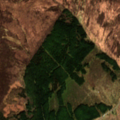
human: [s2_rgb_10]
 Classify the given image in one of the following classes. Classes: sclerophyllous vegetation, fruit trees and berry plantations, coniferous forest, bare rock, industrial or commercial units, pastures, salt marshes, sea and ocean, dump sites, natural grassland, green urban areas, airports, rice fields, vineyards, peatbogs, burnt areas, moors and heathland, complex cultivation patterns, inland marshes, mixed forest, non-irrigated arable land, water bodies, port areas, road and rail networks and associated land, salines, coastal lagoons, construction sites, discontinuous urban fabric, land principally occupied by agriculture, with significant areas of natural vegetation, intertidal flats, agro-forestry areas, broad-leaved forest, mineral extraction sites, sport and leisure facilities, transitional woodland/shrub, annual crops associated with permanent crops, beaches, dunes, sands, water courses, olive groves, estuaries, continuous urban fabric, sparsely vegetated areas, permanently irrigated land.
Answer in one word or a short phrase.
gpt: coniferous forest, transitional woodland/shrub, peatbogs